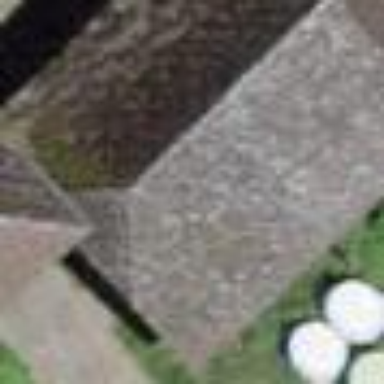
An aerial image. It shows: Rural barn.